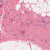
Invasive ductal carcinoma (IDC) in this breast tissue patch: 0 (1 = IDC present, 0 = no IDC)